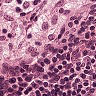
Metastatic tissue present: no